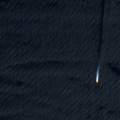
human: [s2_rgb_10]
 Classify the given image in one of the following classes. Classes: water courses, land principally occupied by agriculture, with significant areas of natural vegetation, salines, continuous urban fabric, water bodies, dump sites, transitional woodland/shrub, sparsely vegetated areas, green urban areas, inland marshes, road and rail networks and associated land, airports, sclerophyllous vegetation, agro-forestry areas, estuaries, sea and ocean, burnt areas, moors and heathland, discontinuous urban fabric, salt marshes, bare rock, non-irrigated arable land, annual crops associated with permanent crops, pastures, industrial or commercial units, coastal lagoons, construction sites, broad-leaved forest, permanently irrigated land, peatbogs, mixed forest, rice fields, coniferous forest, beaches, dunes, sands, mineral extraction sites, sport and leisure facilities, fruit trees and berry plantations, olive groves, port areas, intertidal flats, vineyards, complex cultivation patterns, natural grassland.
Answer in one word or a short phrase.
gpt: sea and ocean